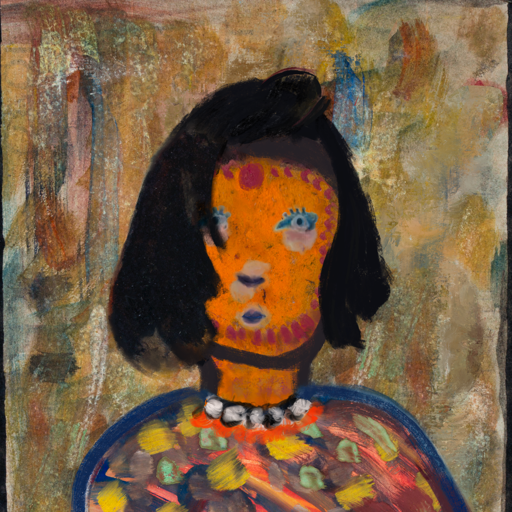
Background: Pipe, Head And Neck Front: Doll, Face Front: Hill_Girl, Bust: Mother_And_Son_Mother, Hair Front: Mosgoul, Head Accessory: Blank, Second Necklace: Blank, Necklace: An_Impression, Baby: Blank